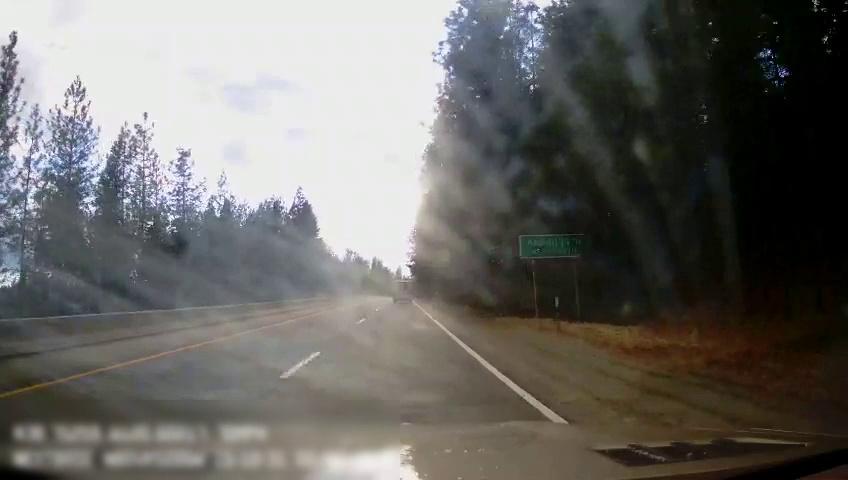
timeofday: Day
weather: Cloudy
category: Drivable Space
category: Drivable Space
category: Vehicles | Van
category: Lanes | Current Lane
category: Lanes | Alternate Lane
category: Lanes | Alternate Lane
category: Traffic | Signs